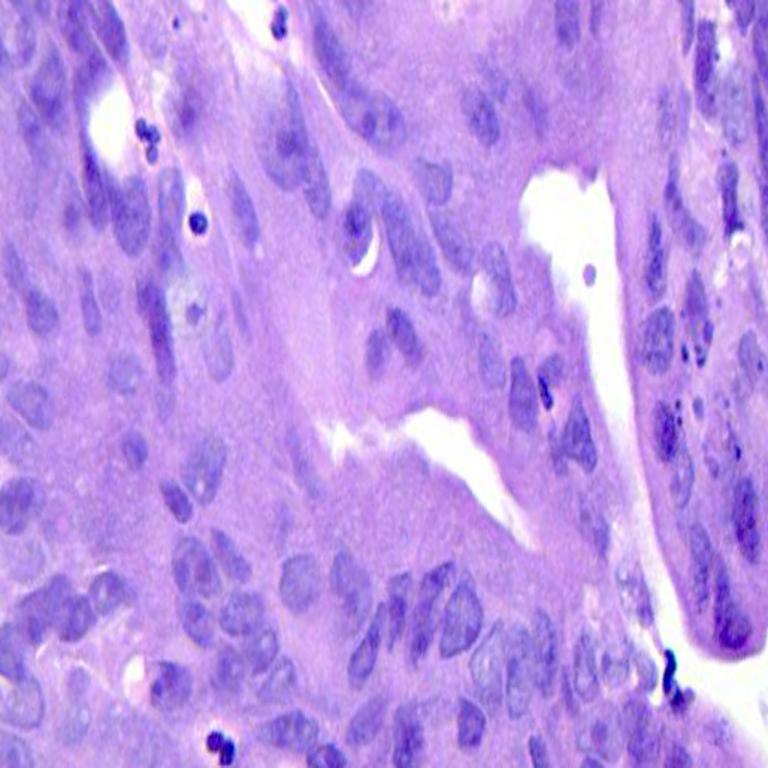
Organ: colon
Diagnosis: adenocarcinomas